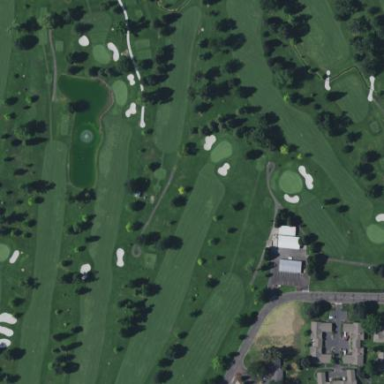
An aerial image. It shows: Golf course.